Question: As you see in the answer <URL>, the "delta" image is somehow lightened:

How would I lighten an image just like that using ImageMagick?
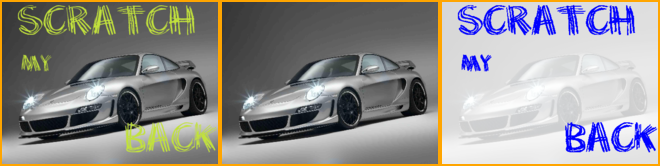
Answer: I assume you would like to lighten 2nd image so you get 3rd but without text. So from command line this should give same results:
'''
convert porsche.png -fill white -colorize 80% porshe_light.png
'''